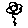
Label: flower